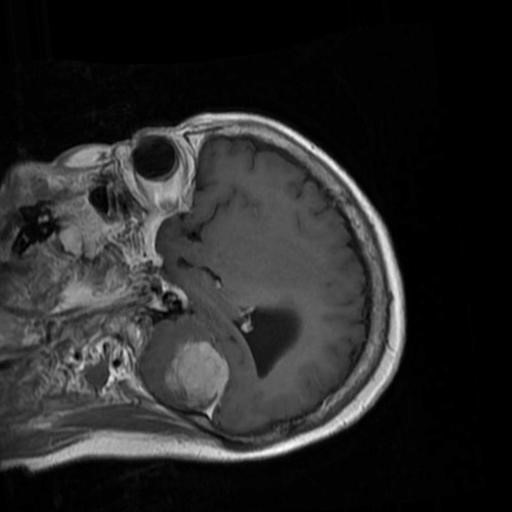
Label: brain_menin